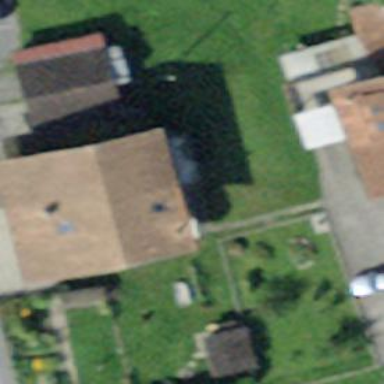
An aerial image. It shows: Residential building.